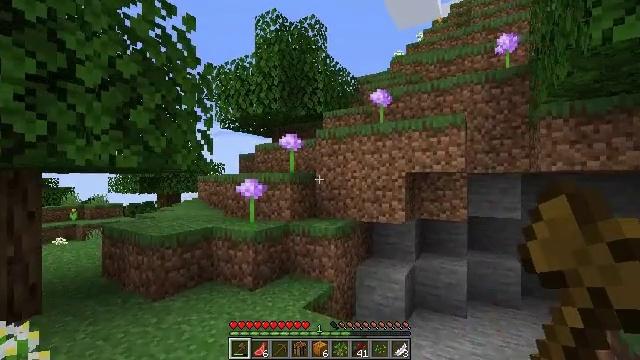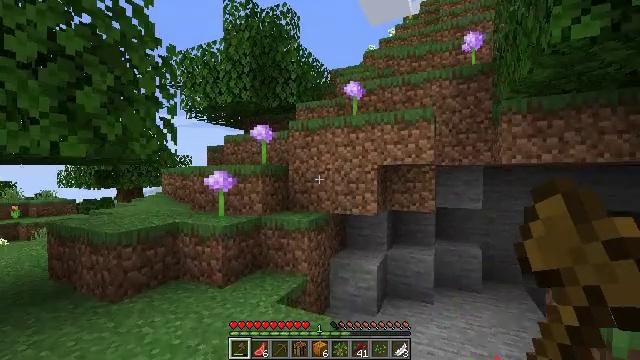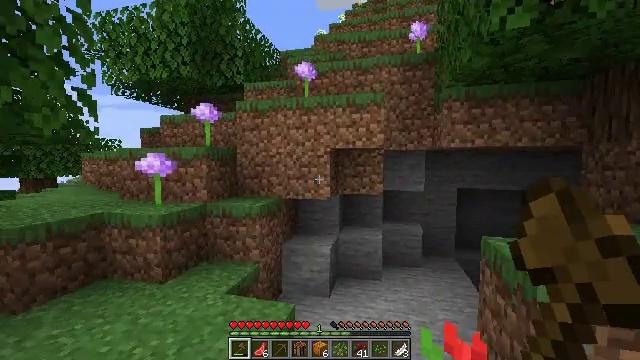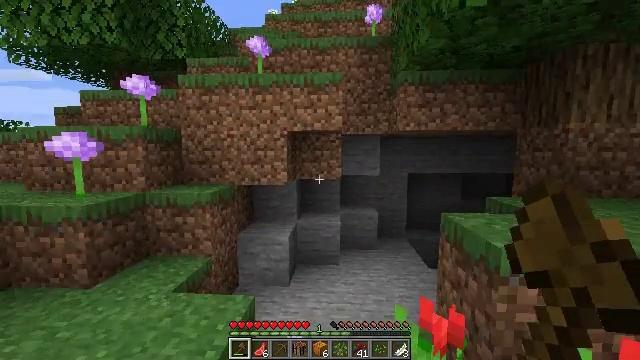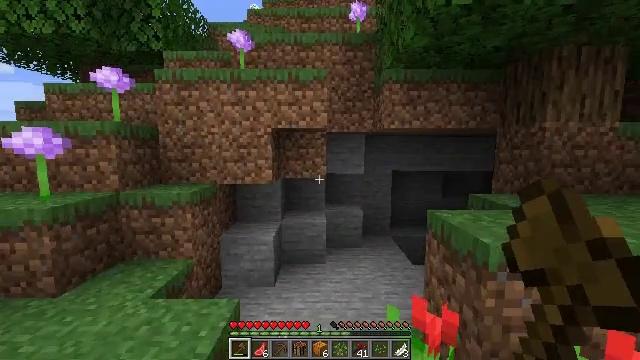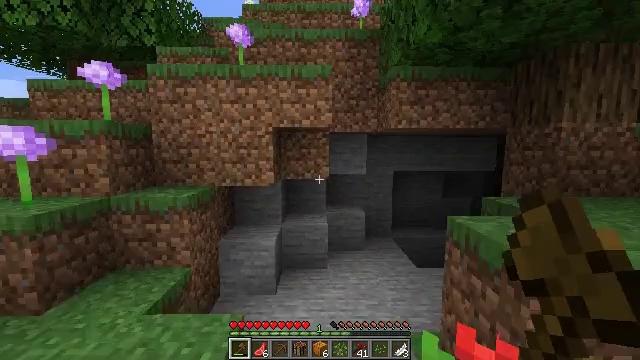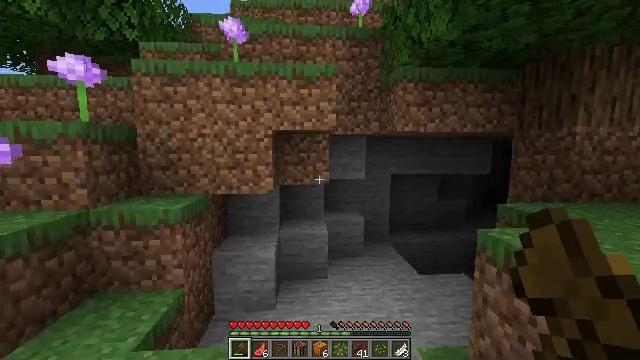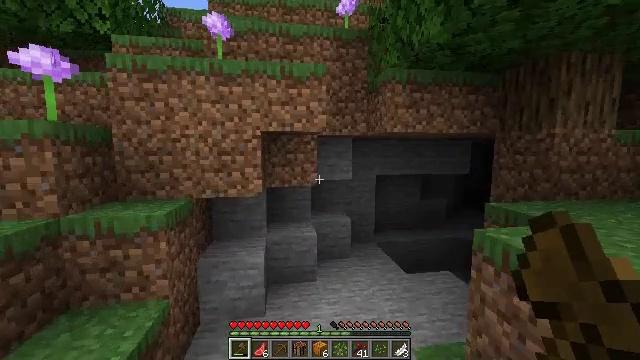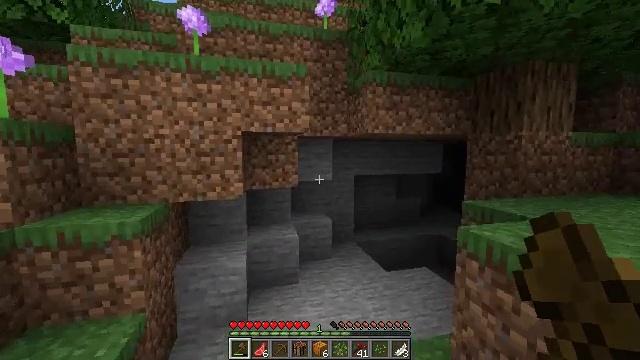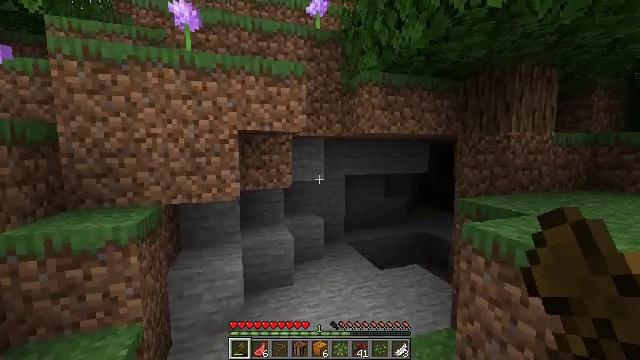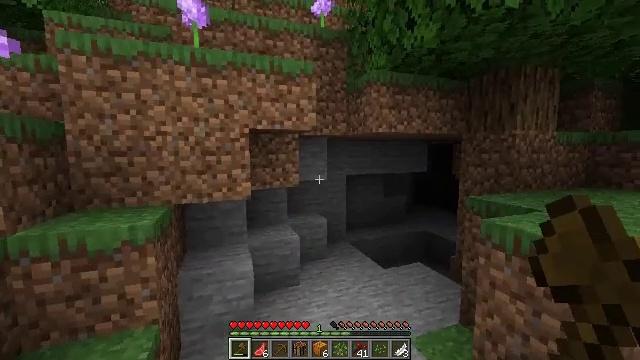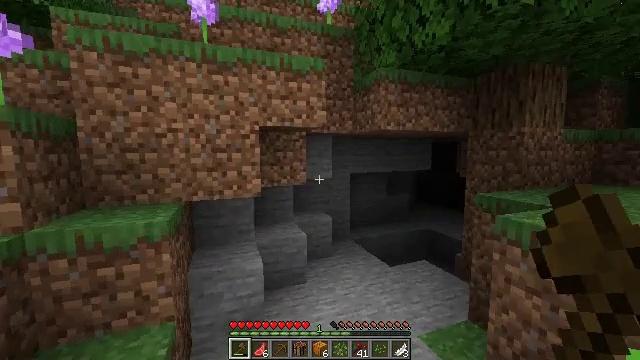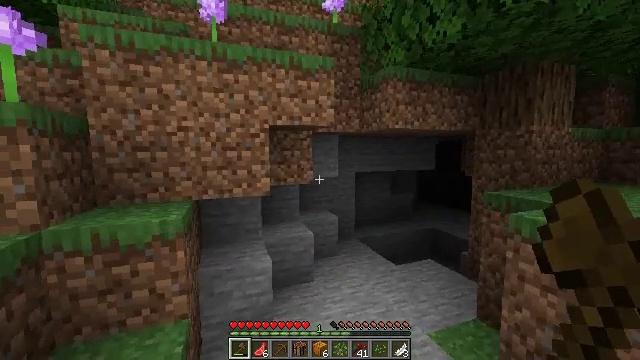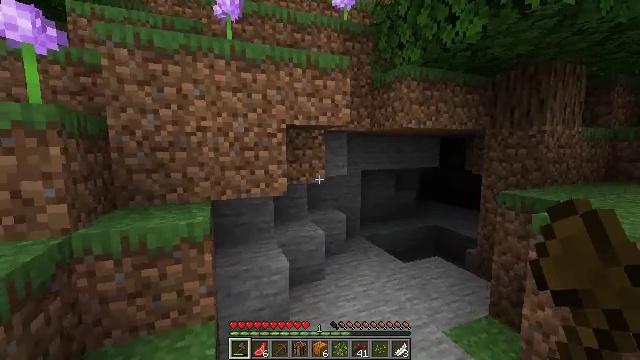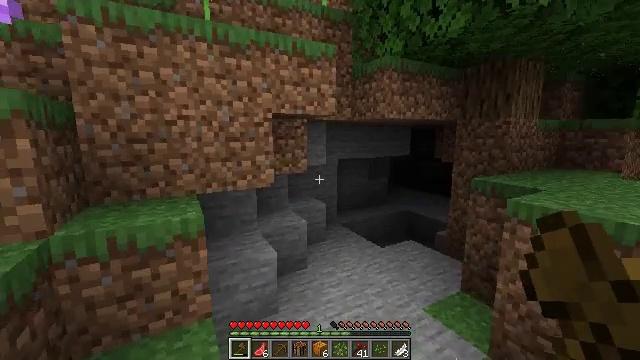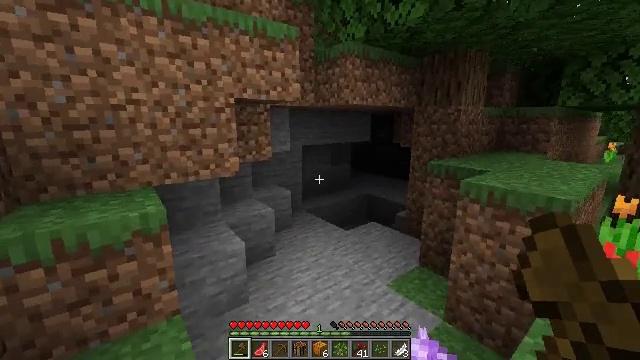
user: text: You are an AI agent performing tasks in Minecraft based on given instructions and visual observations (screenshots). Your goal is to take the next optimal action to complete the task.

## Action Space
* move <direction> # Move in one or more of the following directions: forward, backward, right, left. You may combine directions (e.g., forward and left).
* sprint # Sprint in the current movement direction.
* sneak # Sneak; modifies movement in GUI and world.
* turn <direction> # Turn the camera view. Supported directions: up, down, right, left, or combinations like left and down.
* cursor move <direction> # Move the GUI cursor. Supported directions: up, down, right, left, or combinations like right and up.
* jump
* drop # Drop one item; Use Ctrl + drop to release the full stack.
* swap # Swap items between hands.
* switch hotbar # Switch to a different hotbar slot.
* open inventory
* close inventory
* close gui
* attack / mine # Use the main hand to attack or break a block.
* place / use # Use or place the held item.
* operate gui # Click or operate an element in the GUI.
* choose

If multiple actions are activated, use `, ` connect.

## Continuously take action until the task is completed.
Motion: motion action
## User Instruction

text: Break the cornflower to collect it.
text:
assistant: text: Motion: move forward and move left, turn right and down
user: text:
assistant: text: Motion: move forward and move left, turn right and down
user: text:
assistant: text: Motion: move forward and move left, turn right and down
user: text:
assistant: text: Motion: move forward and move left, turn right
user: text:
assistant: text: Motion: move forward and move left, turn right
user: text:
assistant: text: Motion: move forward and move left, turn right
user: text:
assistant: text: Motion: move left, turn right
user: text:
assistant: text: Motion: move left, turn right
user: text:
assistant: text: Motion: move left, turn right
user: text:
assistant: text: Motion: move left, turn right
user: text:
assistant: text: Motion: move left
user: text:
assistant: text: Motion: move left
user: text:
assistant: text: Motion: move left
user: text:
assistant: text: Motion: move left, turn right and down
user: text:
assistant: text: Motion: move left, turn right and down
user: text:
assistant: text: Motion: move left, turn right
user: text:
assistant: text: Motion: move left
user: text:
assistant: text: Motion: move left
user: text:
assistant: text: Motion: move left
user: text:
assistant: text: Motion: move left
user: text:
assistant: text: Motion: move left, turn left and up
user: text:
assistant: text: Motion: move left, turn left and up
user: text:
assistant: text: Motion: move forward and move left, turn left
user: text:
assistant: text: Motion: move forward and move left, turn left, jump
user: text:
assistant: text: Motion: move forward and move left, turn left, jump
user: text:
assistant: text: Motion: move forward and move left, jump
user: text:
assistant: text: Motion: move forward and move left, jump
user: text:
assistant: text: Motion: move forward and move left
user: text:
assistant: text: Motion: move forward
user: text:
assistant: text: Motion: move forward